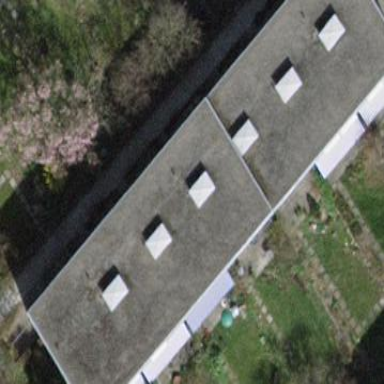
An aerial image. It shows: Flat roof terrace building.